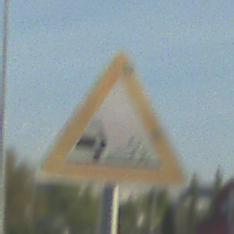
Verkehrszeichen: SplittSchotter
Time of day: MorningAfternoon
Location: Outdoor (Suburban)
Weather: PartlyCloudy
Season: NotSpecified
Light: Natural